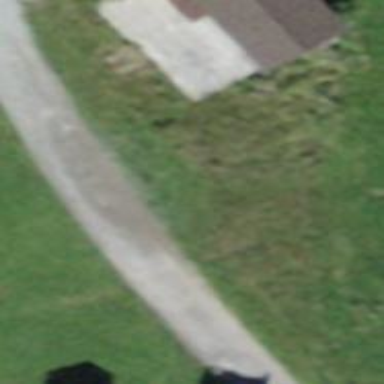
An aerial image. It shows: Bench for seating.